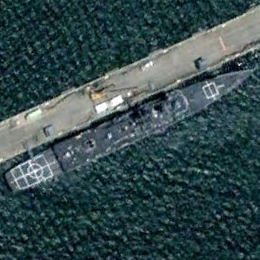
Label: cruiser